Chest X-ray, PA view. Patient: 61 years old, sex M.
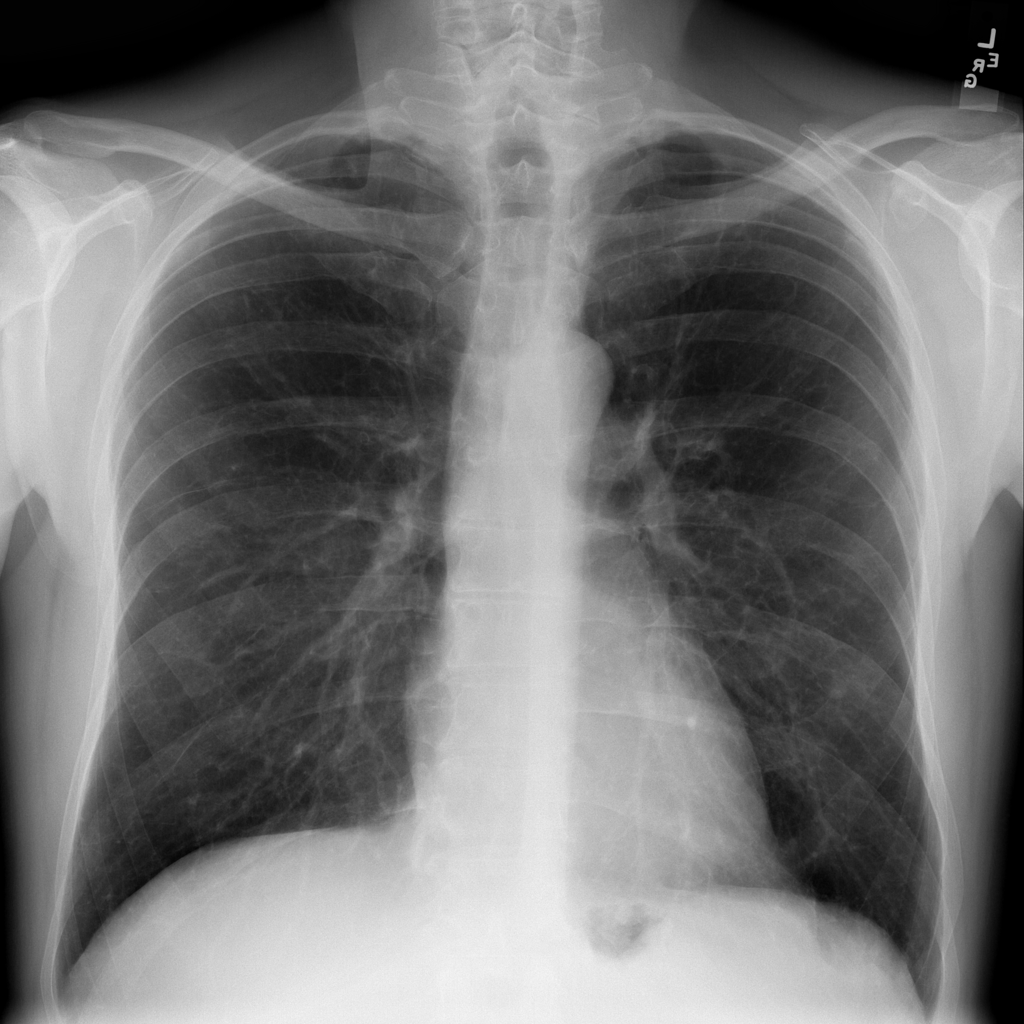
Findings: No Finding